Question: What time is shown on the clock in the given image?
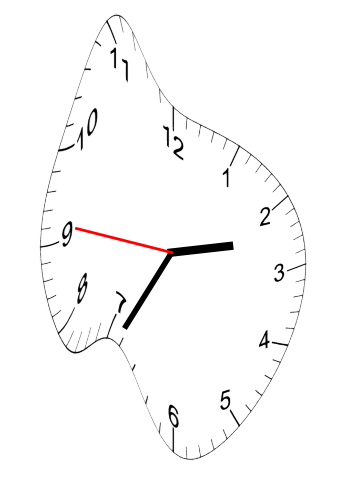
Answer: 02:34:46